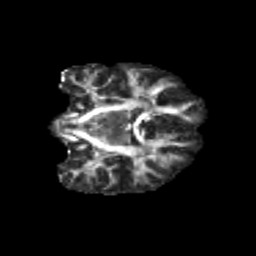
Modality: FA
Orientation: coronal
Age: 12
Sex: female
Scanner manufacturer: siemens
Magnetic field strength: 3 T
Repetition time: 3.8 s
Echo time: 0.07 s